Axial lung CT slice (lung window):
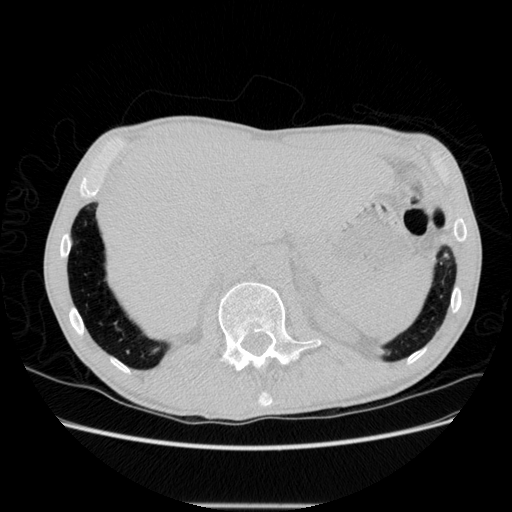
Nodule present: no